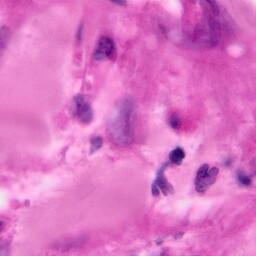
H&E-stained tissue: Pancreatic